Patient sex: F
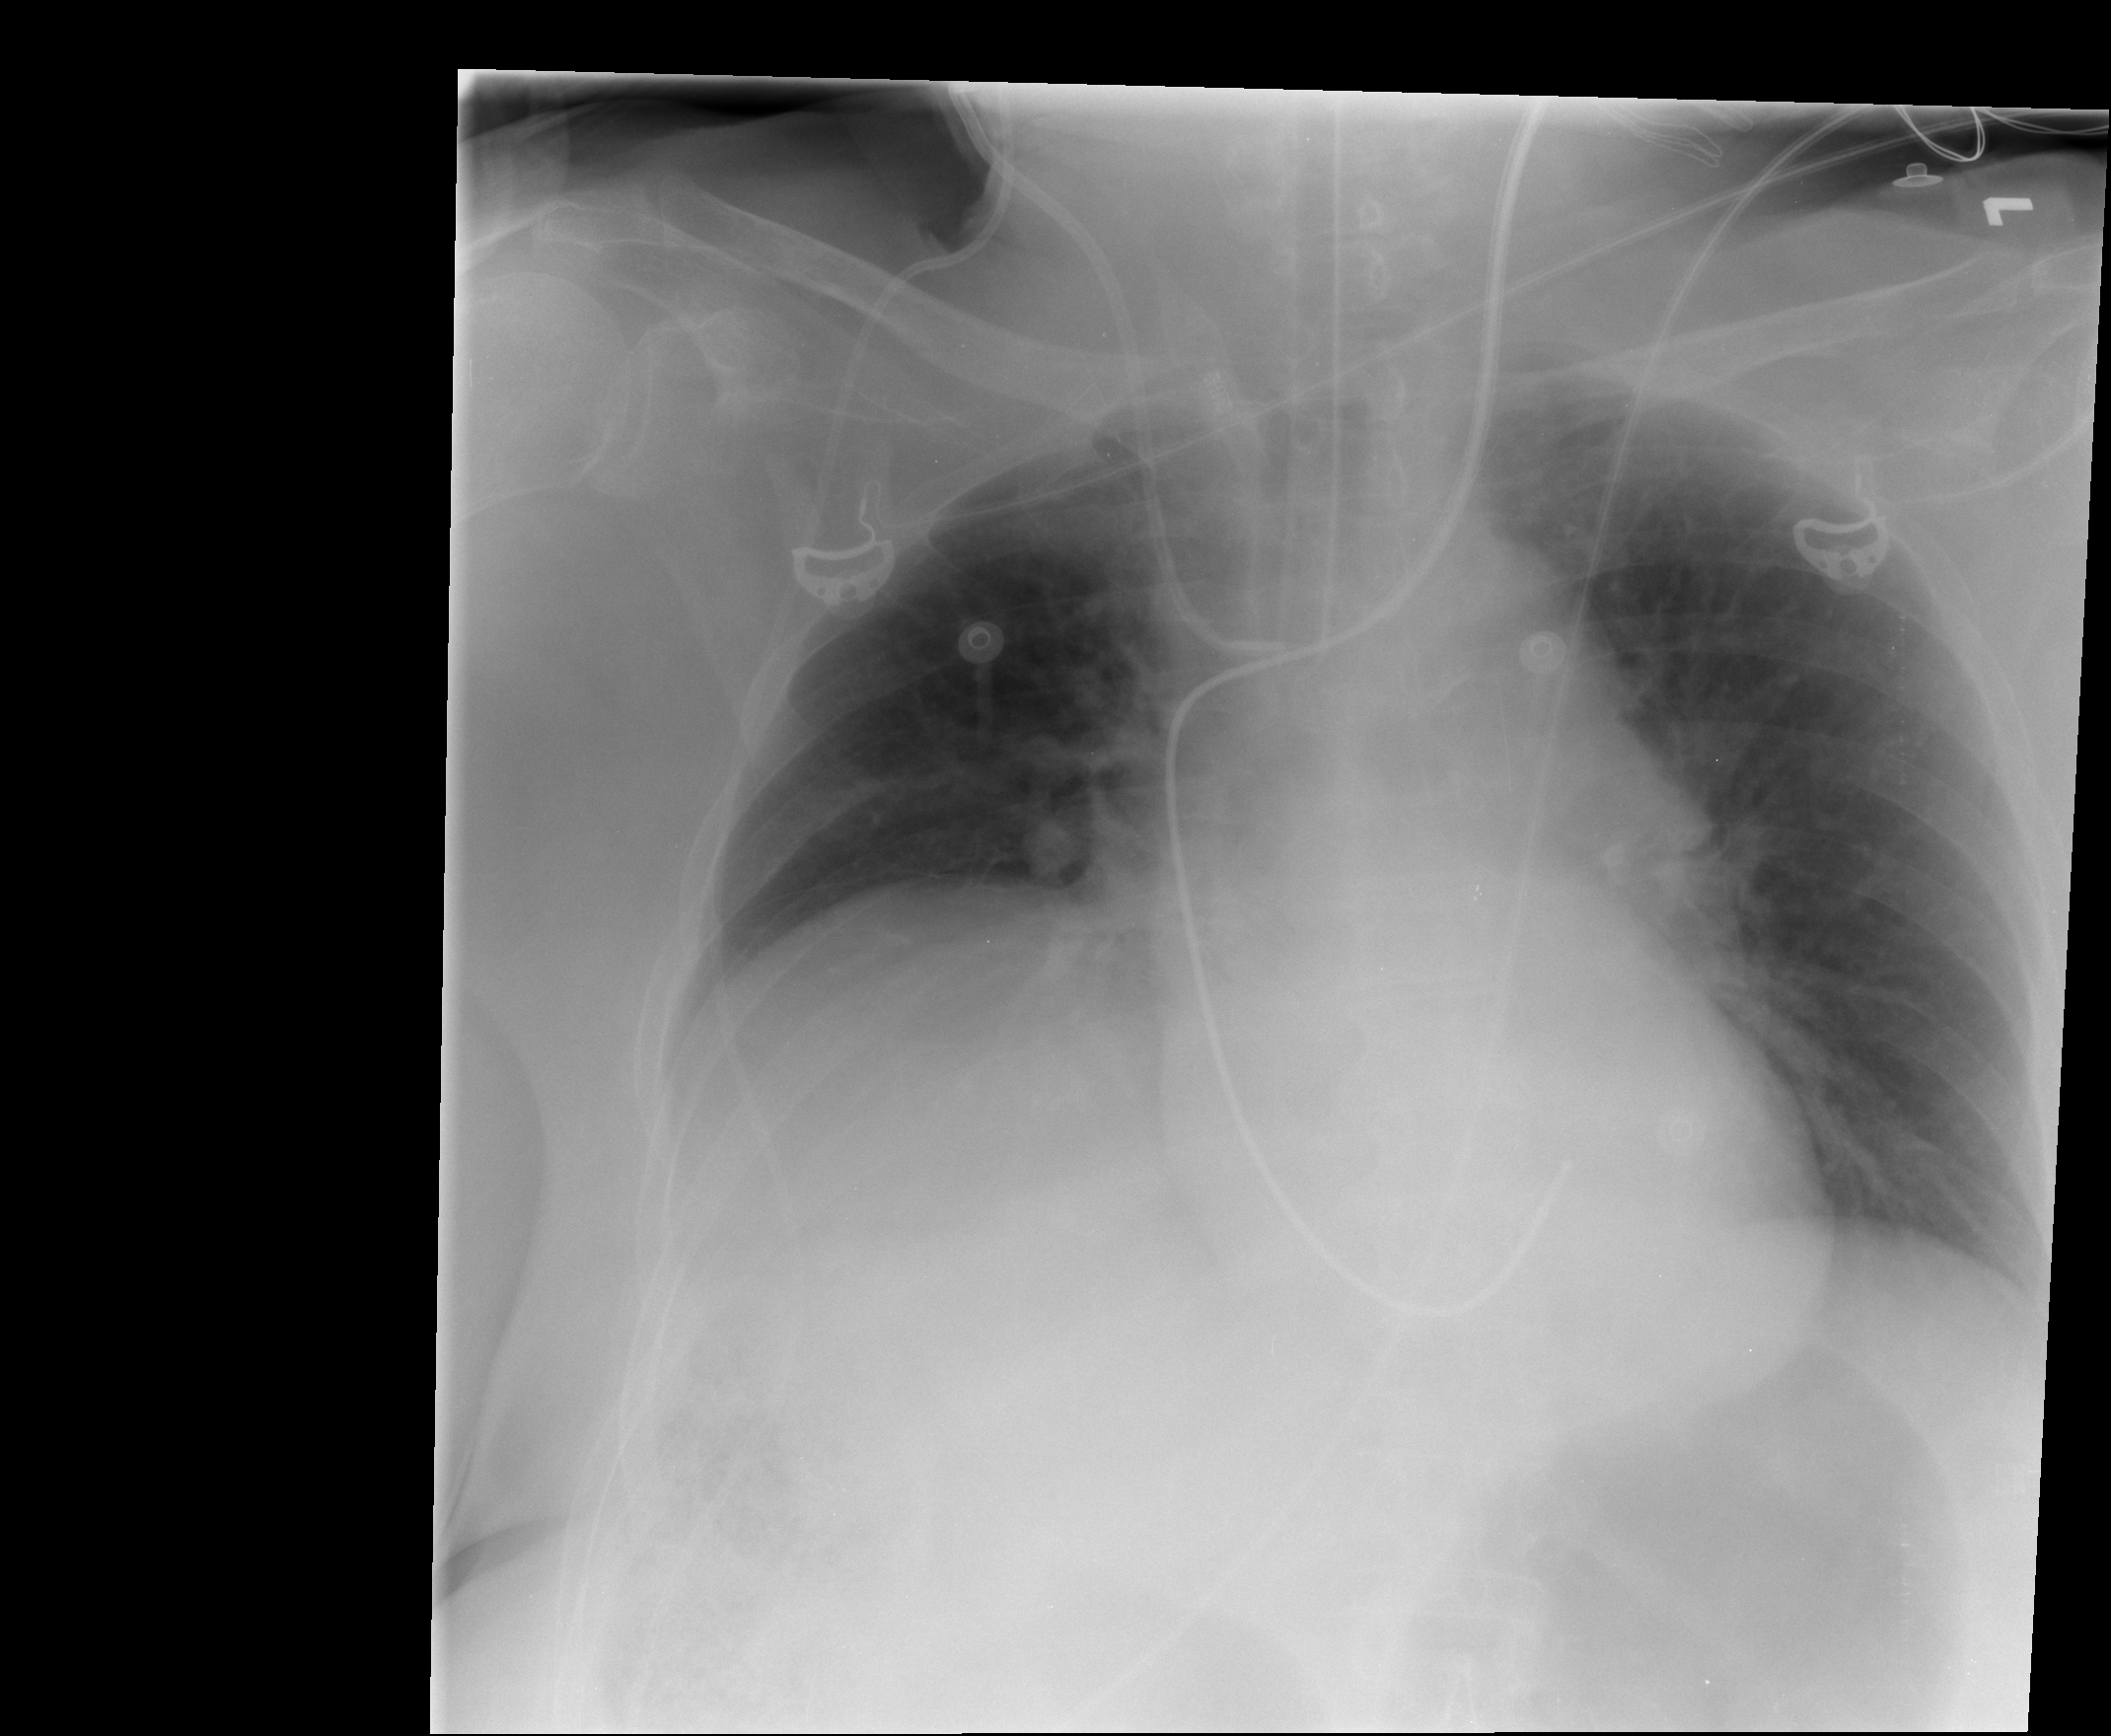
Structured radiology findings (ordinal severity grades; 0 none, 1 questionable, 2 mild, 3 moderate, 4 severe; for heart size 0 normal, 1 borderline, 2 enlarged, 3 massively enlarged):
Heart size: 2
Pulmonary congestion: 2
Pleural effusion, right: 0
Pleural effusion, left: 0
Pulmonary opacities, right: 0
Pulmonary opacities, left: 0
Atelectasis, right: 0
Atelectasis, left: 0